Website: apple
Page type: order-returns
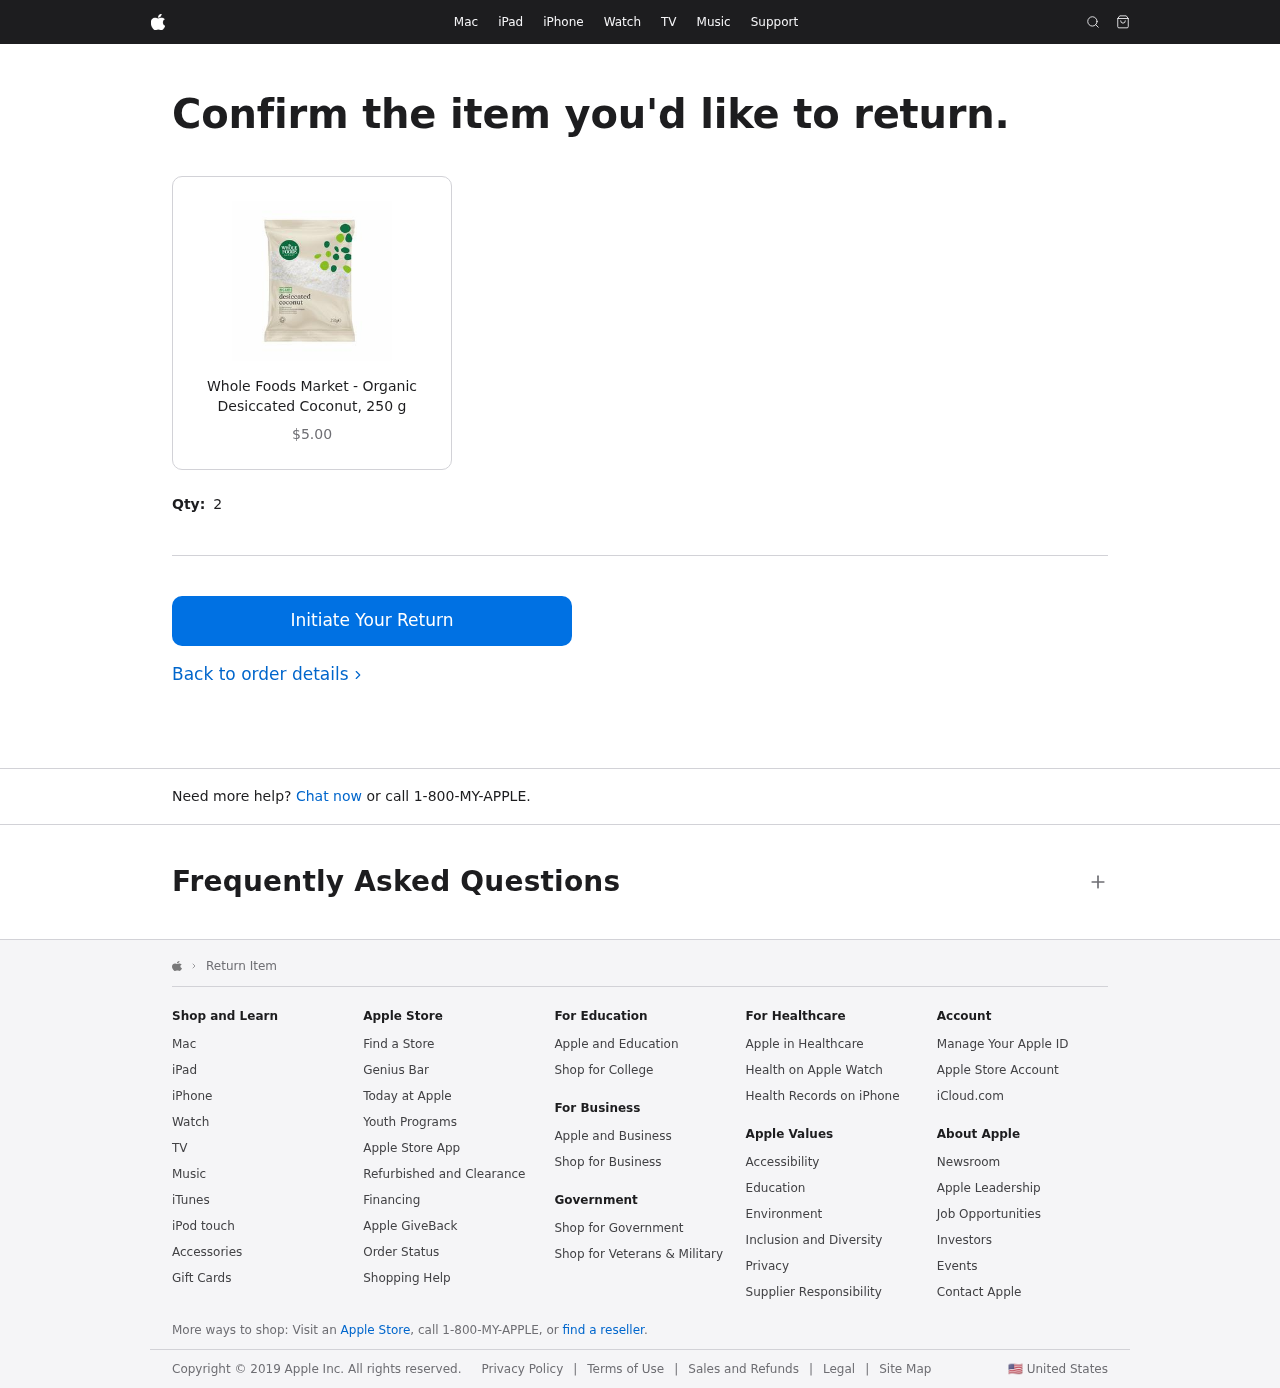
Product elements: key: PRODUCT1_NAME
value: Whole Foods Market - Organic Desiccated Coconut, 250 g
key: PRODUCT1_PRICE
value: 5
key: PRODUCT1_QUANTITY
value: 2